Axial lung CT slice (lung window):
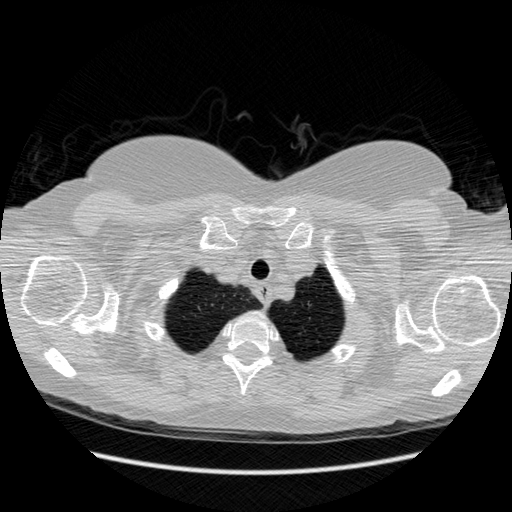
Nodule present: no